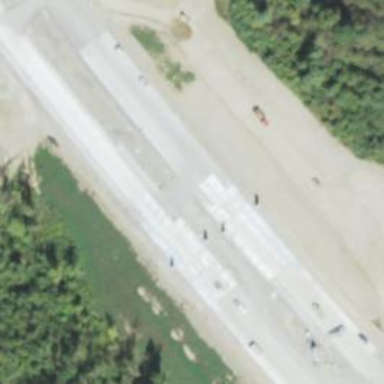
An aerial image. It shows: Toll gantry on the road.